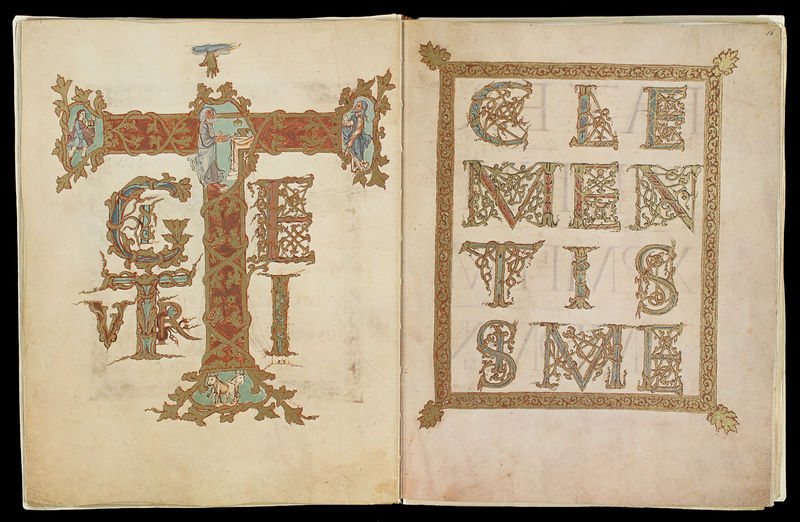
Titel: Drogo Sakramentar
Standort: Herstellungsort: Metz (EU - F)
Institution: Paris, Bibliothèque Nationale
Schlagwörter: baum, menschen, figuren, kreuz, religion, buchstaben, mittelalter, religiös, heilige, liturgie, latein, inkunabel, clemens, verschnörkelt, t, c, clementisme